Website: crate-barrel
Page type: account-selection
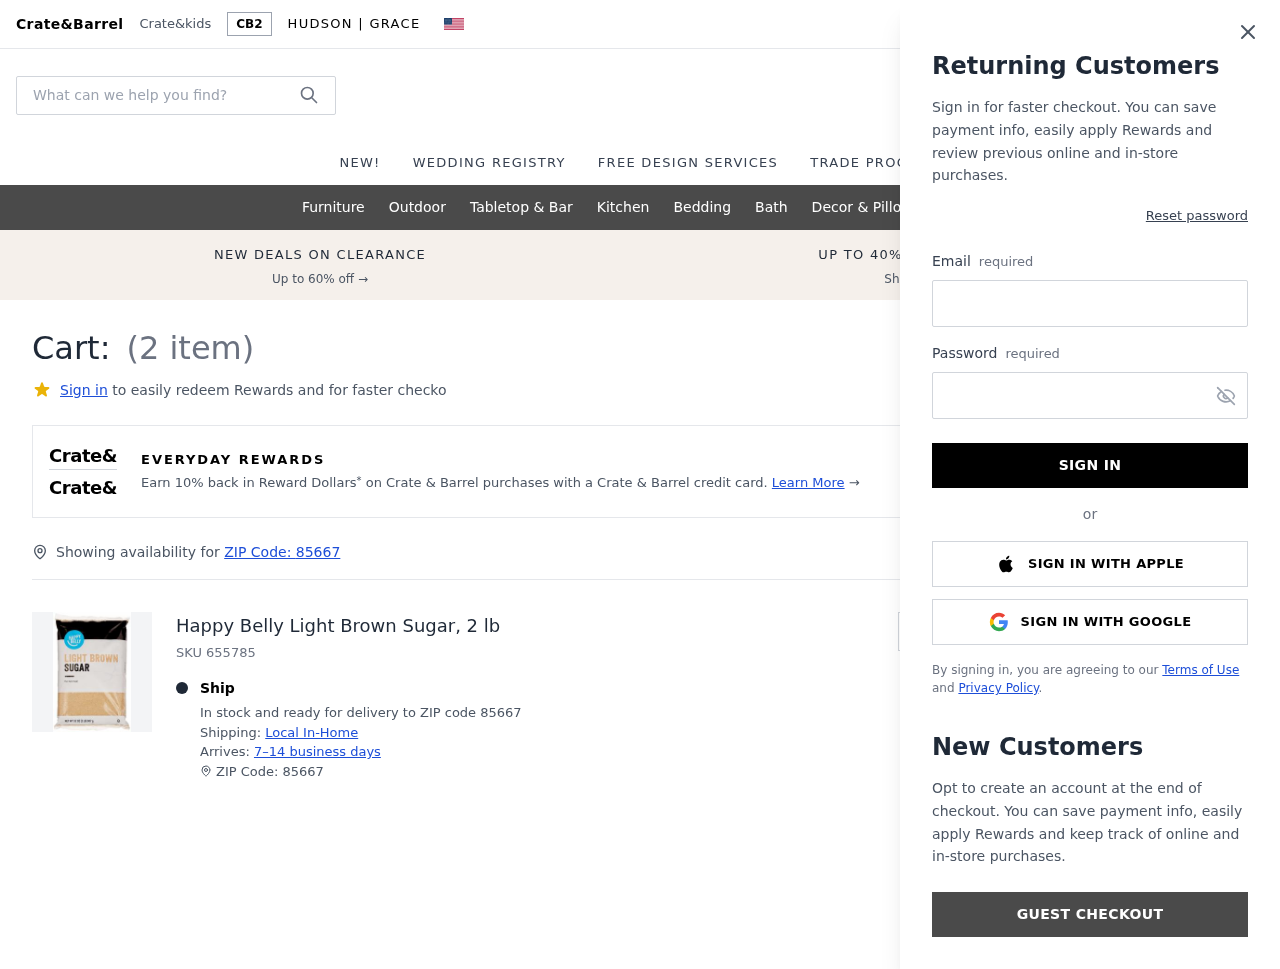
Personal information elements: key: PII_EMAIL
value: kristin_bennett@hotmail.com
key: PII_POSTCODE
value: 85667
Product elements: key: PRODUCT1_NAME
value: Happy Belly Light Brown Sugar, 2 lb
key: PRODUCT1_QUANTITY
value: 2
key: PRODUCT1_SKU
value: SKU 655785
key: PRODUCT1_ORIGINAL_PRICE
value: $27.24
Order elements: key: ORDER_NUM_ITEMS
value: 2
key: ORDER_SUBTOTAL
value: $43.58
Search elements: key: HEADER_SEARCH
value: What can we help you find?